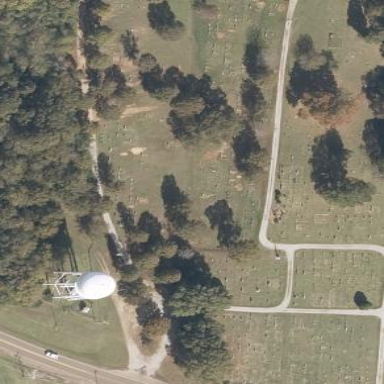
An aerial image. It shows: Cemetery with fence surrounding it.